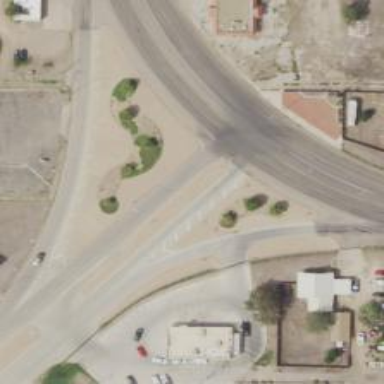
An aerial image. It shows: Traffic island.